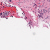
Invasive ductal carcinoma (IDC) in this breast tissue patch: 1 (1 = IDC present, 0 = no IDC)